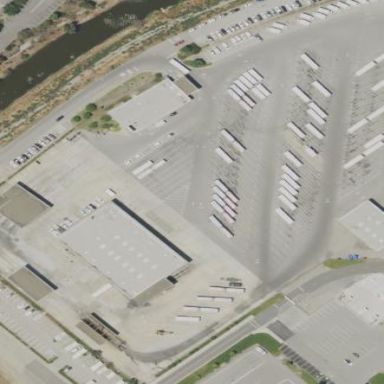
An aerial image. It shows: Industrial area designated as bus depot.